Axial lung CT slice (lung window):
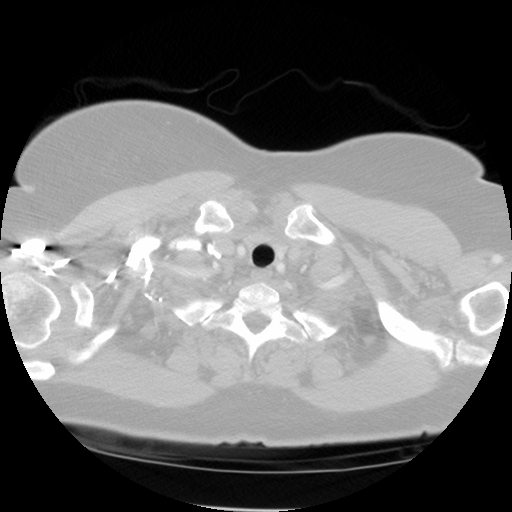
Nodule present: no